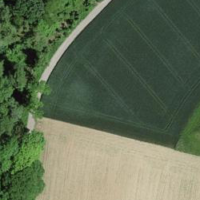
EUNIS habitat code: 25
Species observed at this site:
Rumex obtusifolius
Geranium pyrenaicum